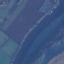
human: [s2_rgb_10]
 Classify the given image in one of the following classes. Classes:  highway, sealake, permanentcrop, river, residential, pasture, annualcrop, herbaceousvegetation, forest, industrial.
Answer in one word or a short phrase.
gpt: River